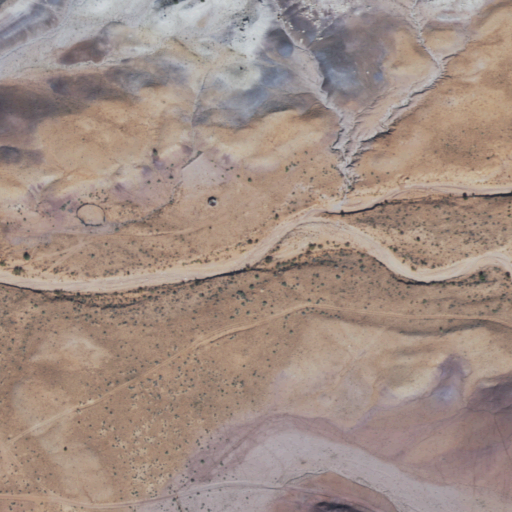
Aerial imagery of valley in Arizona named Female Canyon containing shrub, grassland, and barren land